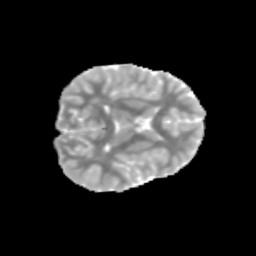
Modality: MD
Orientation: axial
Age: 11
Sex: male
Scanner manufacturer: siemens
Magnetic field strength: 3 T
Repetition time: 3.8 s
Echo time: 0.07 s